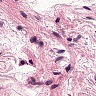
Metastatic tissue present: no